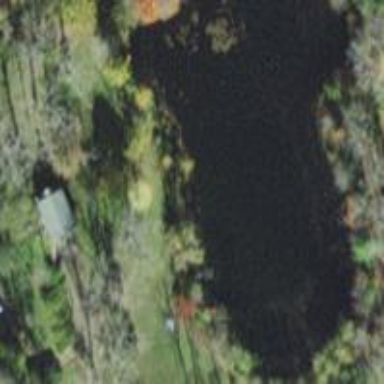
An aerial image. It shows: Pond with natural water.